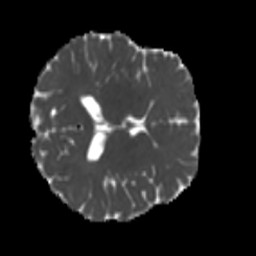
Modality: MD
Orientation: axial
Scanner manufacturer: siemens
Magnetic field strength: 3 T
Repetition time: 4 s
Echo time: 0.0594 s